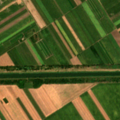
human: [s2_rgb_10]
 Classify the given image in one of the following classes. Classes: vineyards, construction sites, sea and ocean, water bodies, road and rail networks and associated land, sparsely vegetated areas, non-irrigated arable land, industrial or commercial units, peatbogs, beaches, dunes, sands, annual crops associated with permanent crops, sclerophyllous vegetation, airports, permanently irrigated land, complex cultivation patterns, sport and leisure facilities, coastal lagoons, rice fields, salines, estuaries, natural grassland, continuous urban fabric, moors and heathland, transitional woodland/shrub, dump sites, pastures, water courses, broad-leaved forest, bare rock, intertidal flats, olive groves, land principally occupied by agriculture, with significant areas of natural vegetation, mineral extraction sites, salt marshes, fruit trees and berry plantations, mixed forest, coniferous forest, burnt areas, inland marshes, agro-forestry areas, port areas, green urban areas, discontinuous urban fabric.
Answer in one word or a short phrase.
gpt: non-irrigated arable land, pastures, transitional woodland/shrub